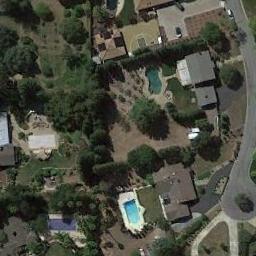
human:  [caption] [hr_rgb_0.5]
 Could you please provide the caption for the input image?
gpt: The medium residential area has some houses of different sizes and lots of trees and some of the houses have swimming pools .

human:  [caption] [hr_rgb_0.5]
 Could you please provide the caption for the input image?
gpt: There are many buildings of different shapes and sizes in medium residential area .

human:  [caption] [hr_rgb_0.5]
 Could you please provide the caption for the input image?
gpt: The houses in the medium - sized residential area are well spaced .

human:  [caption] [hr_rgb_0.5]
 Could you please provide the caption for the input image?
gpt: The medium residential is on the grass next to some trees .

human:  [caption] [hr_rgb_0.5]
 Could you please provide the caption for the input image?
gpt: There are some green trees and buildings on the medium residential area .